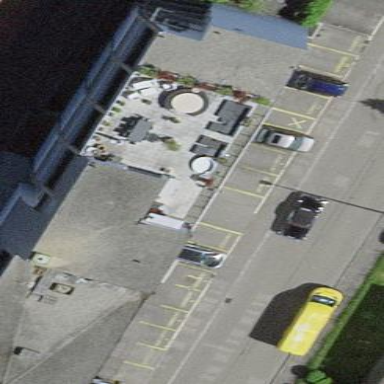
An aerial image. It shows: Commercial building.